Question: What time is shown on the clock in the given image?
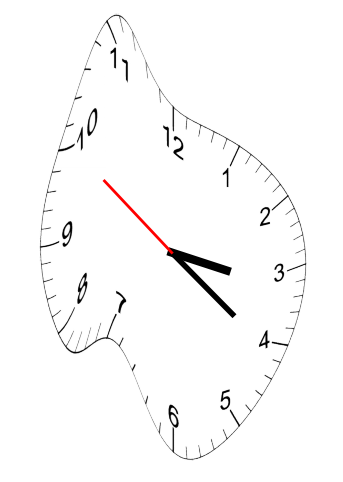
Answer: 03:20:50